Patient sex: M
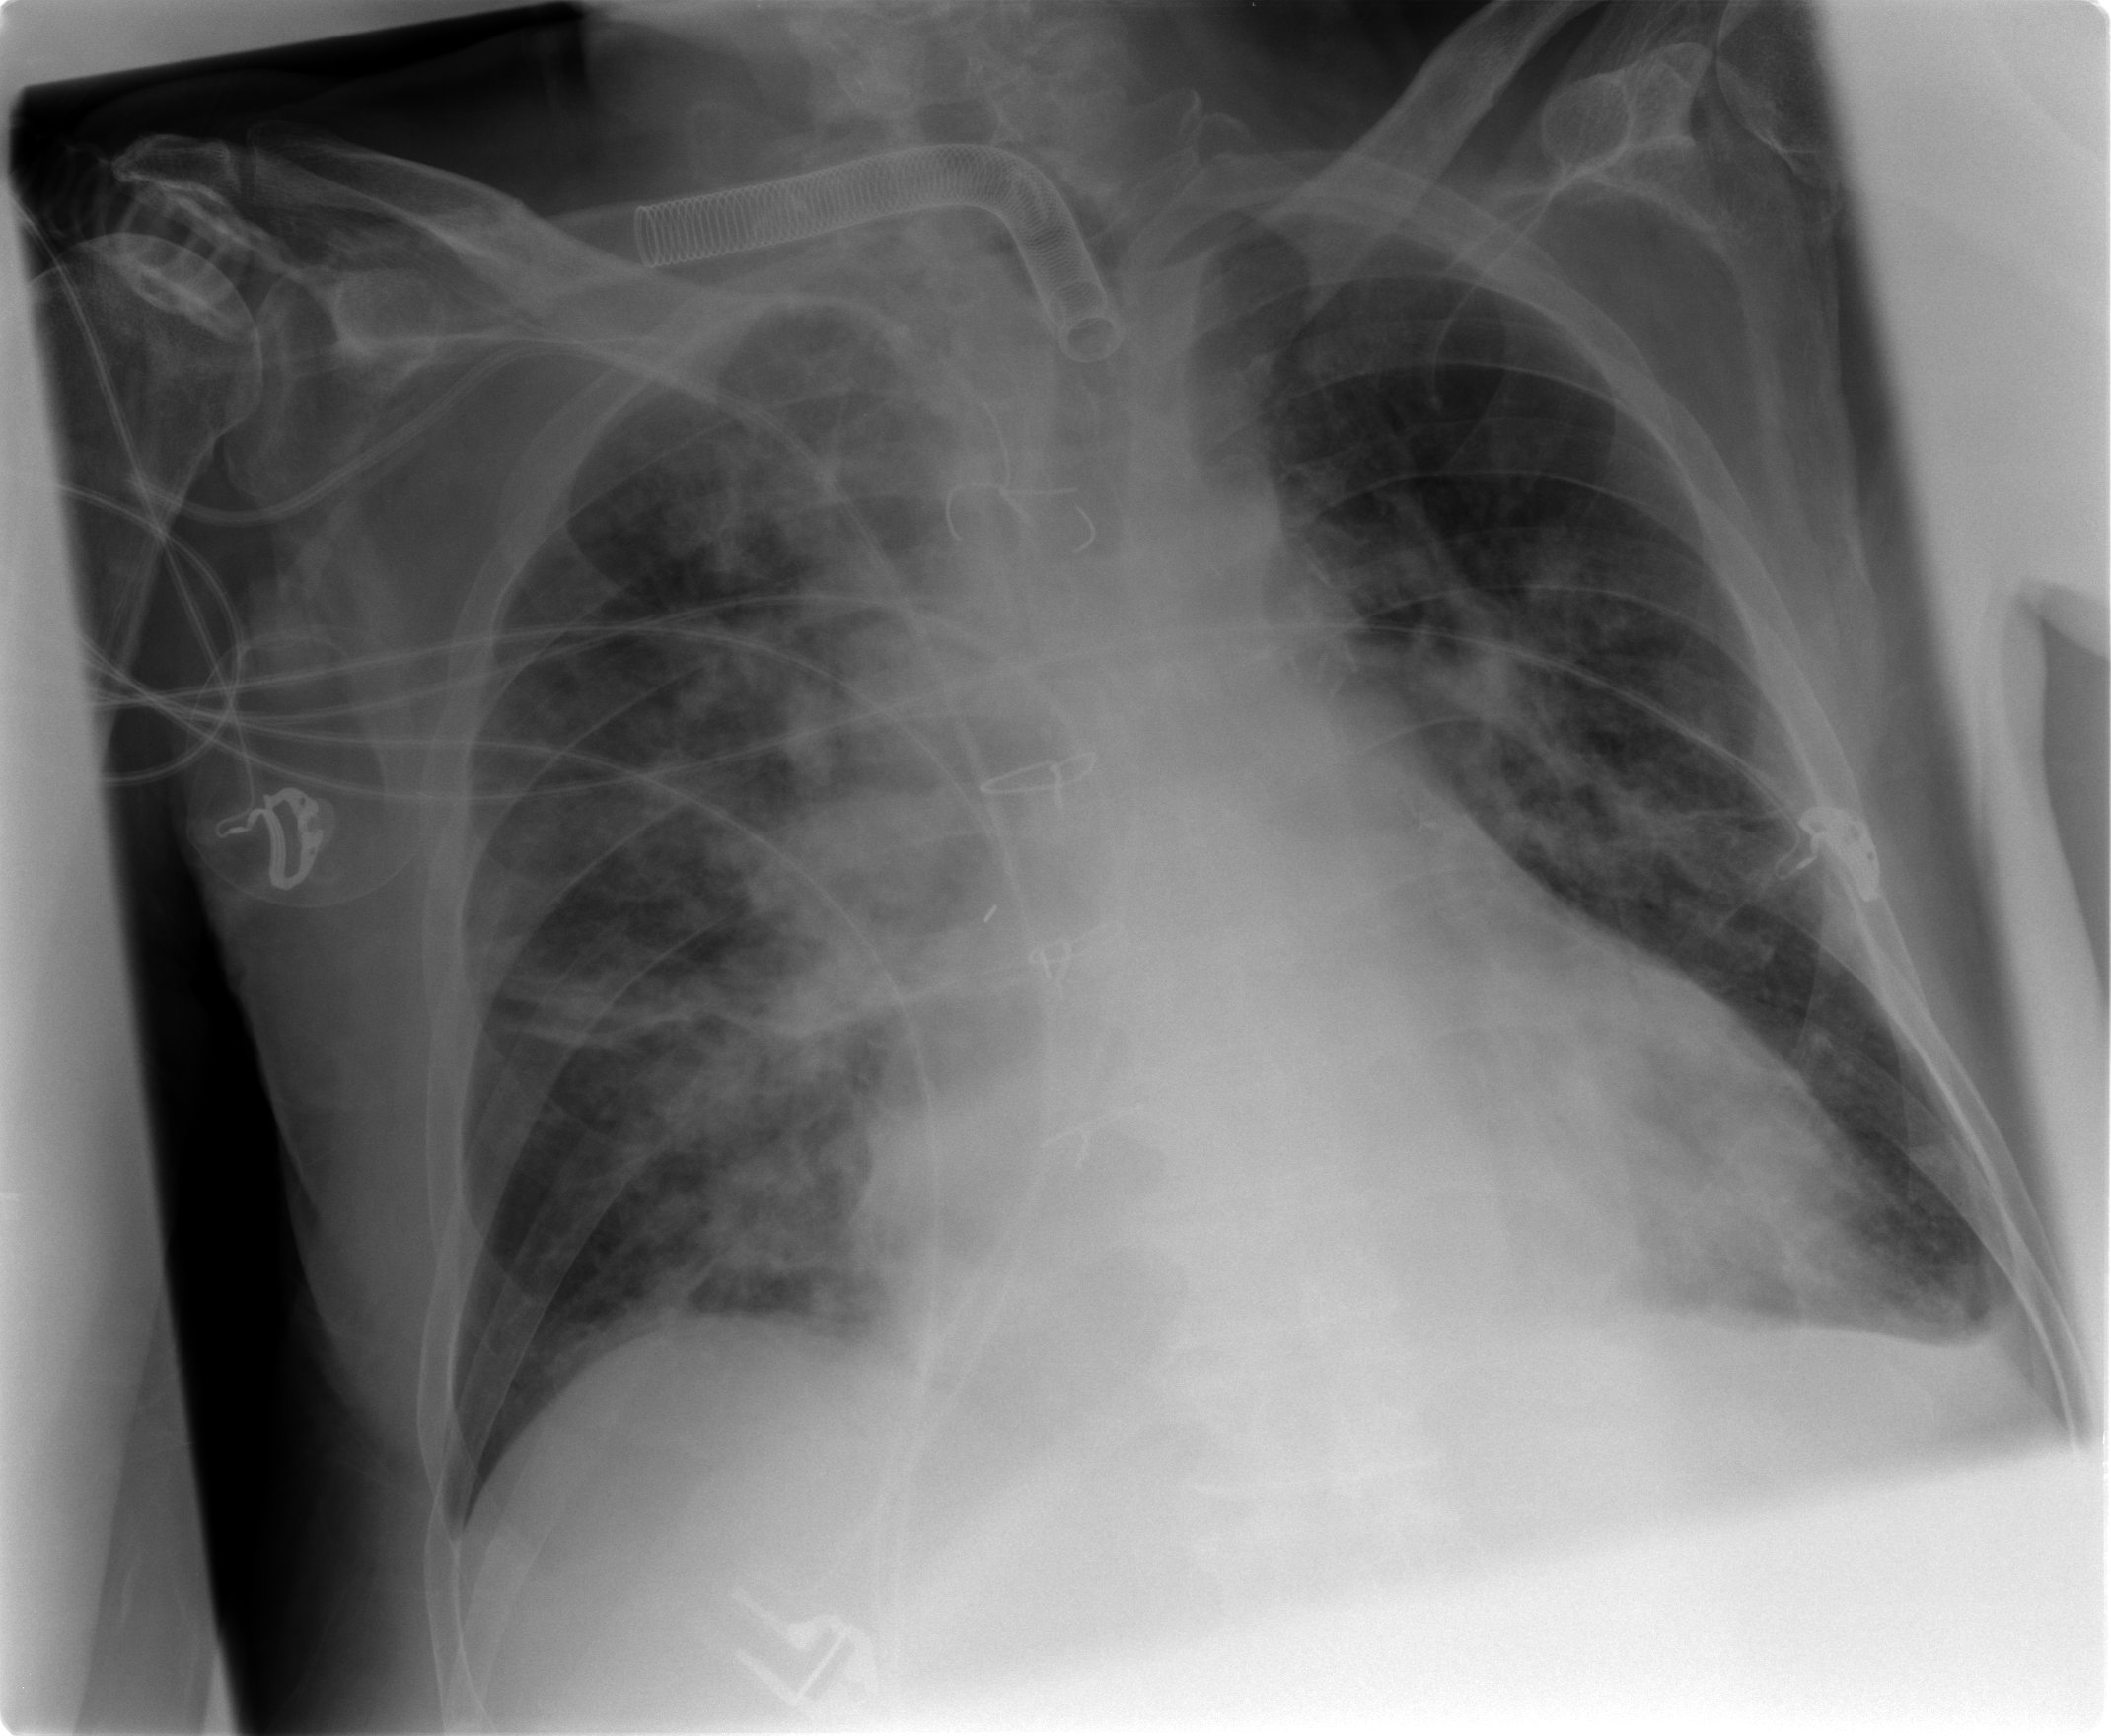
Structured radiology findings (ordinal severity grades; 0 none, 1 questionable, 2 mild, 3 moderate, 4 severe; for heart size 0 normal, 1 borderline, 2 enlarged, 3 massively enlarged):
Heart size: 2
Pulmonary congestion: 2
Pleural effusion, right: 0
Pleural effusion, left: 2
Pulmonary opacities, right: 2
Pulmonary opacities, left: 2
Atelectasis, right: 2
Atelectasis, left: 2